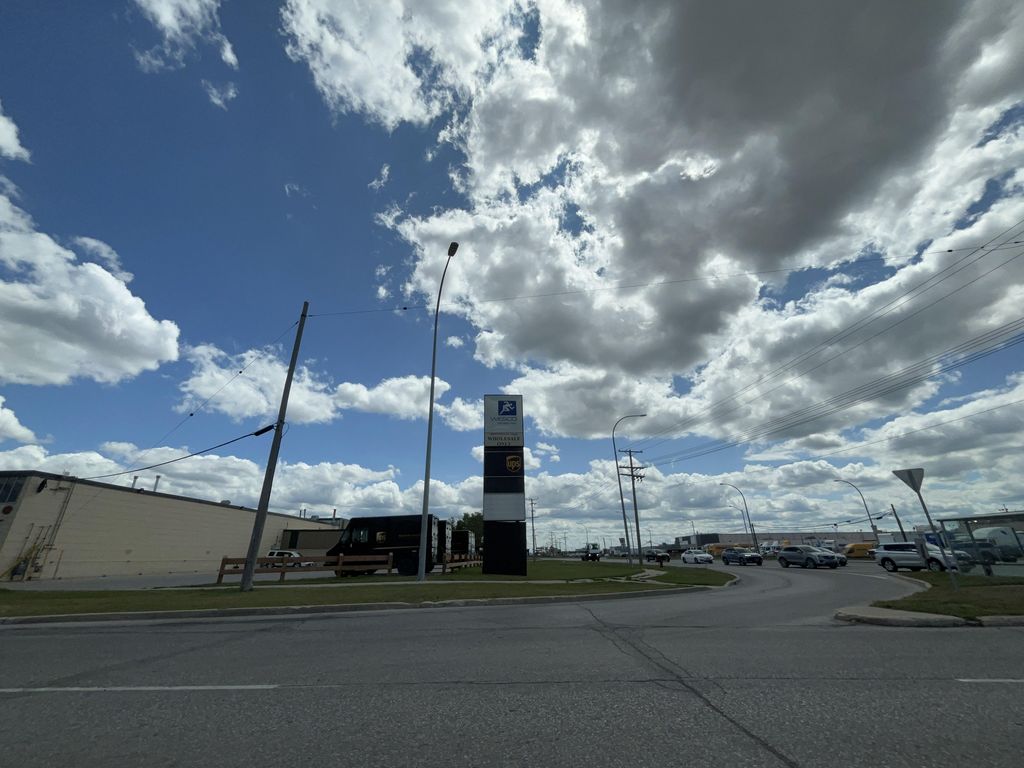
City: winnipeg